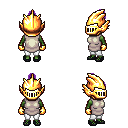
a pixel art fantasy rpg character, female body template, orc, green skin, white tunic, white pants, purple short topknot hairstyle, gold helm, gold gloves, ghillies, four views (front, back, left, right), 2x2 character sprite sheet, small pixel art, hard edges, no anti-aliasing